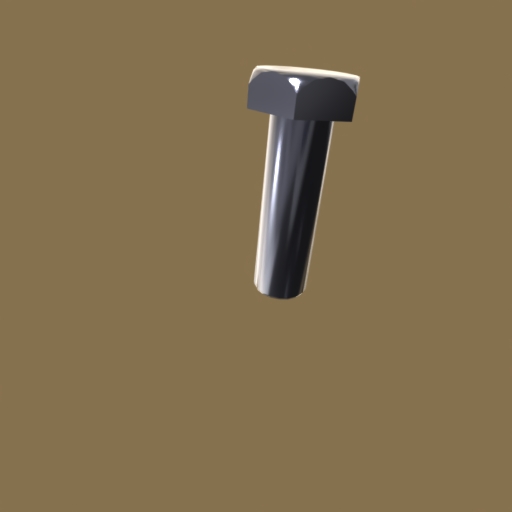
Label: bolt